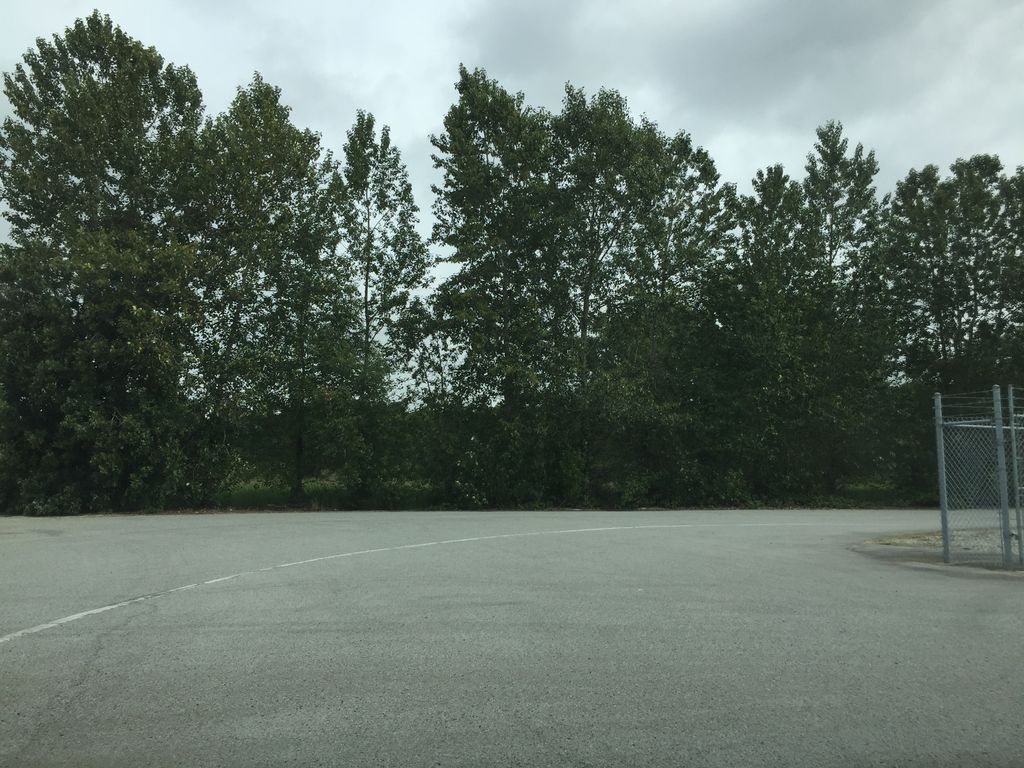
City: vancouver